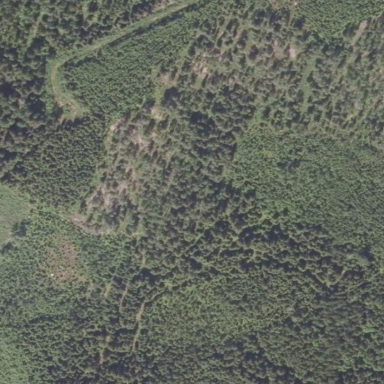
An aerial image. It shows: Needle-leaved woodland.